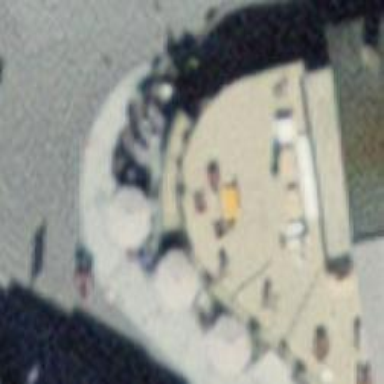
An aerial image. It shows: Restaurant.